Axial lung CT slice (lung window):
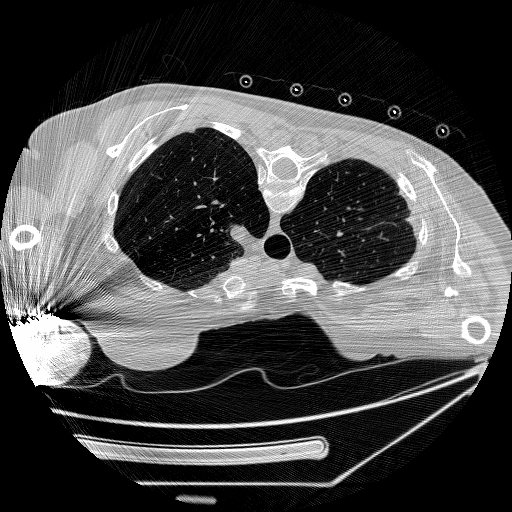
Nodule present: no